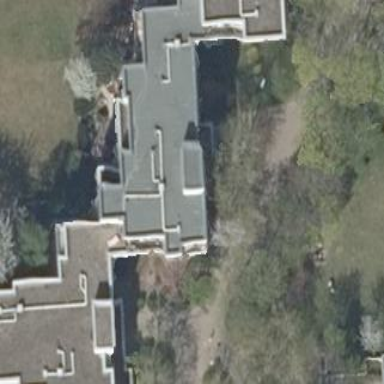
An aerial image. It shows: Apartment building with flat roof.